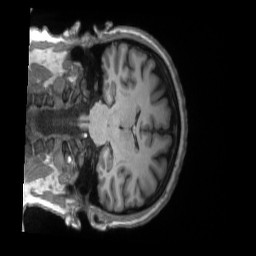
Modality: T1w
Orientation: coronal
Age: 45
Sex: female
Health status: ill
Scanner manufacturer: siemens
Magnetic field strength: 3 T
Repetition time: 2.2 s
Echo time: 0.00157 s